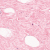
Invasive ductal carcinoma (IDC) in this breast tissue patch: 0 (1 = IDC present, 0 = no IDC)